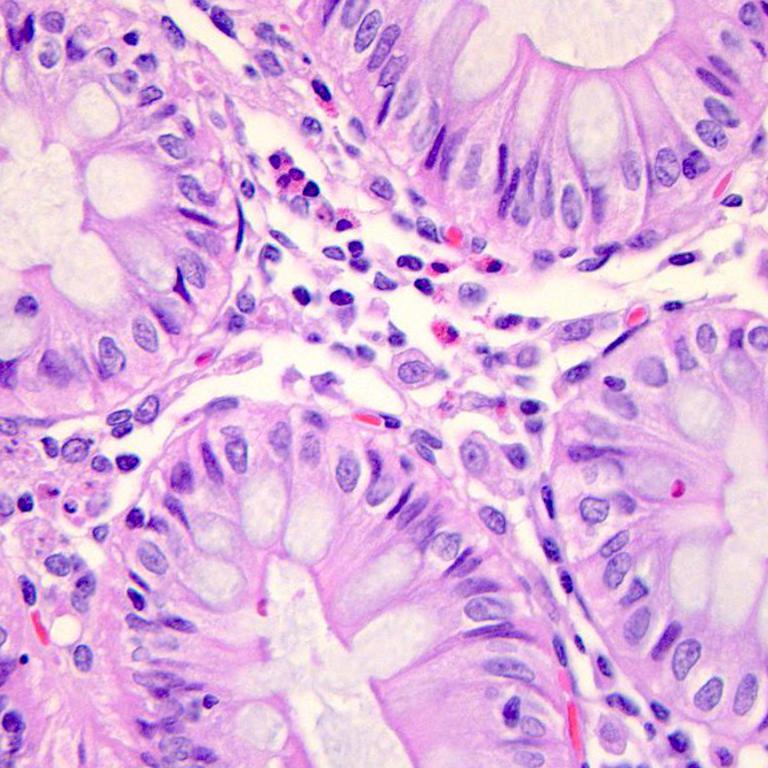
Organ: colon
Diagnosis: benign